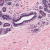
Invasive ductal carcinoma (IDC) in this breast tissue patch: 0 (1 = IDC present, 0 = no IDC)